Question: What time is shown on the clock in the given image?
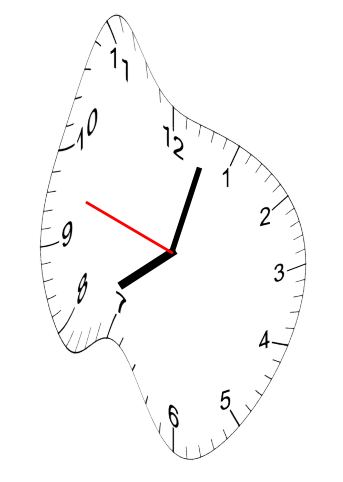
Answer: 08:02:48